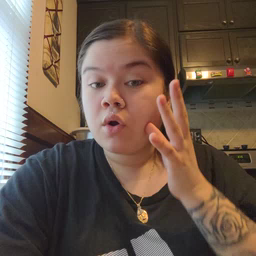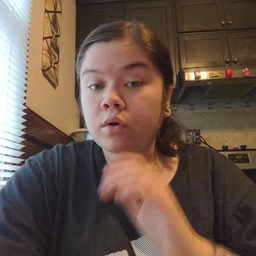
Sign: boat